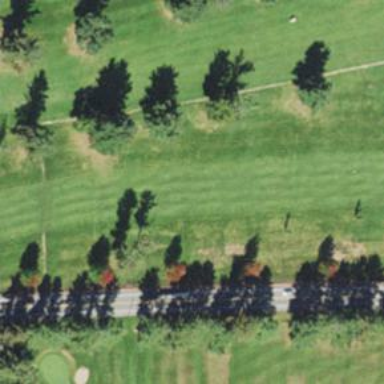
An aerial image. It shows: Grassy area designated as golf fairway.